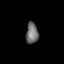
Tissue: prostate
Cell type: T cells
Senescence score: 0.3583
Nuclear area (px): 256
Mean DAPI intensity: 110.371